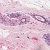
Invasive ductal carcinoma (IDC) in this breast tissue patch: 0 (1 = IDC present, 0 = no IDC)